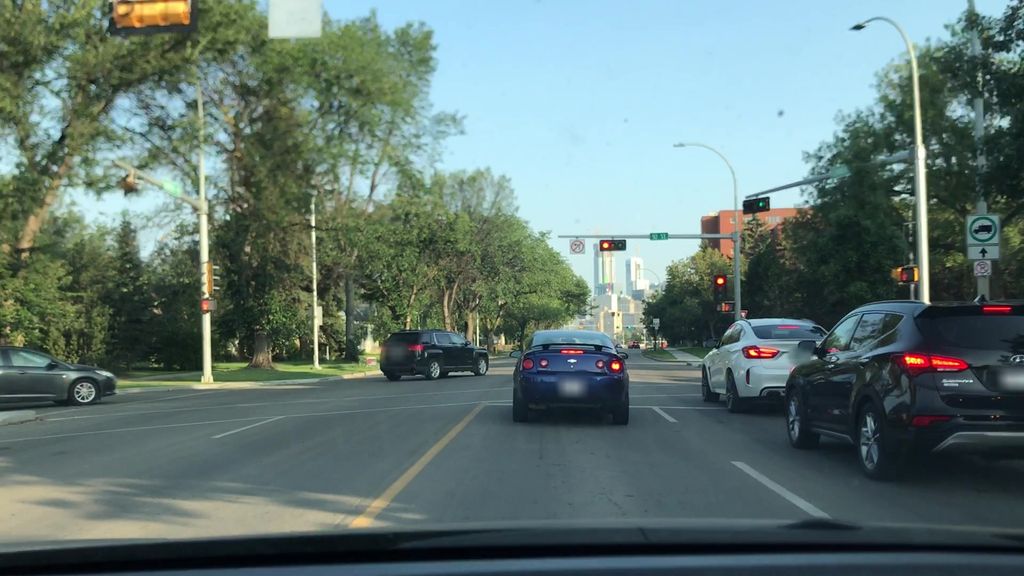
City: edmonton